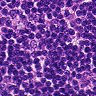
Metastatic tissue present: yes